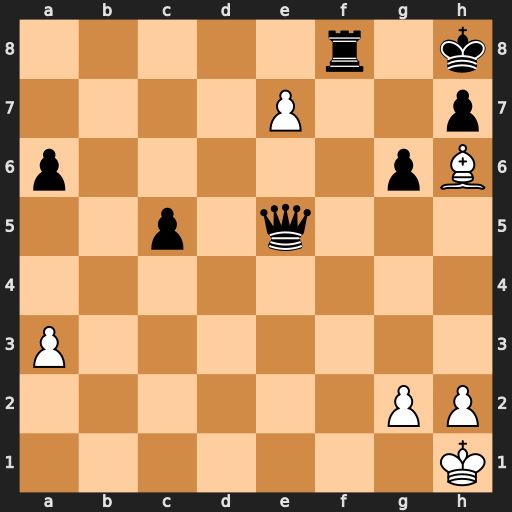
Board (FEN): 5r1k/4P2p/p5pB/2p1q3/8/P7/6PP/7K
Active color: w
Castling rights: -
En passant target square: -
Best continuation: exf8=Q#